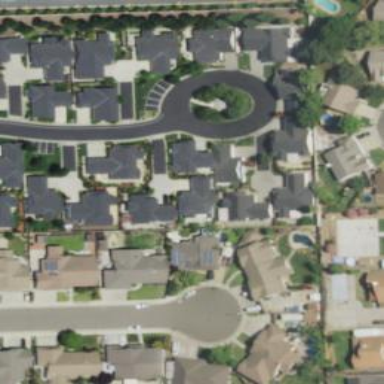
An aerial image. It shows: Living street.